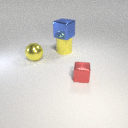
large yellow metal sphere to the left of large yellow rubber cylinder